Question: I would like to know if a ListView in Android has an option to place alphabets on the right like the paradigm of iPhone ListView, like below

If yes, can someone provide me with sample codes.
I am not looking for the one with an Alphabet overlay from ApisDemo but an exact one like the iPhone paradigm. Is it possible?
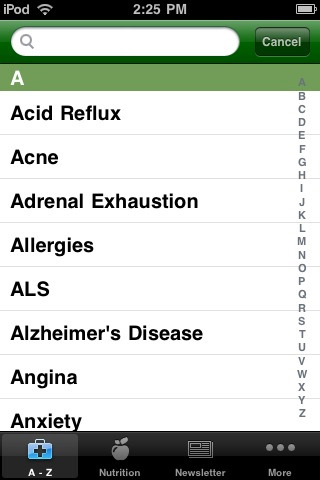
Answer: I implemented somthing similar a while back so i've modified my activity and you can take a look below, sorry its not very well commented - hope it helps!
'''
public class AZIndexer extends Activity {
ListView myListView;
ArrayList<String> elements;
@Override
public void onCreate(Bundle savedInstanceState) {
super.onCreate(savedInstanceState);
setContentView(R.layout.main);
// elements
String s = "MNBVCXZLKJHGFDSAQWERTYUIOP";
Random r = new Random();
elements = new ArrayList<String>();
for (int i = 0; i < 300; i++) {
elements.add(s.substring(r.nextInt(s.length())));
}
Collections.sort(elements); // Must be sorted!
// listview
myListView = (ListView) findViewById(R.id.myListView);
myListView.setFastScrollEnabled(true);
MyAZAdapter<String> adapter = new MyAZAdapter<String>(
getApplicationContext(), android.R.layout.simple_list_item_1,
elements);
myListView.setAdapter(adapter);
}
class MyAZAdapter<T> extends ArrayAdapter<T> implements SectionIndexer {
ArrayList<String> myElements;
HashMap<String, Integer> azIndexer;
String[] sections;
public MyAZAdapter(Context context, int textViewResourceId, List<T> objects) {
super(context, textViewResourceId, objects);
myElements = (ArrayList<String>) objects;
azIndexer = new HashMap<String, Integer>(); //stores the positions for the start of each letter
int size = elements.size();
for (int i = size - 1; i >= 0; i--) {
String element = elements.get(i);
//We store the first letter of the word, and its index.
azIndexer.put(element.substring(0, 1), i);
}
Set<String> keys = azIndexer.keySet(); // set of letters
Iterator<String> it = keys.iterator();
ArrayList<String> keyList = new ArrayList<String>();
while (it.hasNext()) {
String key = it.next();
keyList.add(key);
}
Collections.sort(keyList);//sort the keylist
sections = new String[keyList.size()]; // simple conversion to array
keyList.toArray(sections);
}
public int getPositionForSection(int section) {
String letter = sections[section];
return azIndexer.get(letter);
}
public int getSectionForPosition(int position) {
Log.v("getSectionForPosition", "called");
return 0;
}
public Object[] getSections() {
return sections; // to string will be called to display the letter
}
}
}
'''
With xml as:
'''
<?xml version="1.0" encoding="utf-8"?>
<LinearLayout xmlns:android="http://schemas.android.com/apk/res/android"
android:orientation="vertical"
android:layout_width="fill_parent"
android:layout_height="fill_parent">
<ListView
android:id="@+id/myListView"
android:layout_width="fill_parent"
android:layout_height="fill_parent">
</ListView>
</LinearLayout>
'''
ScreenShot: